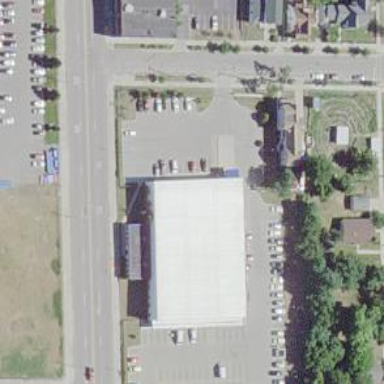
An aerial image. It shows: Commercial building.